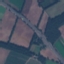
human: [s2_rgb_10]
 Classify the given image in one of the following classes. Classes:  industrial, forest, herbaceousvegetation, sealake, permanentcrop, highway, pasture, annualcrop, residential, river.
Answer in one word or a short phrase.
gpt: Highway